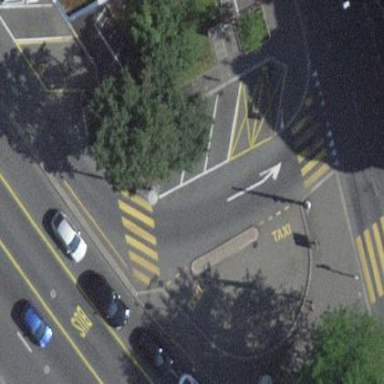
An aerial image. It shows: Parking available on the street side.